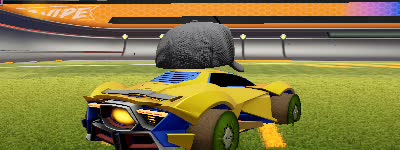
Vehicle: werewolf